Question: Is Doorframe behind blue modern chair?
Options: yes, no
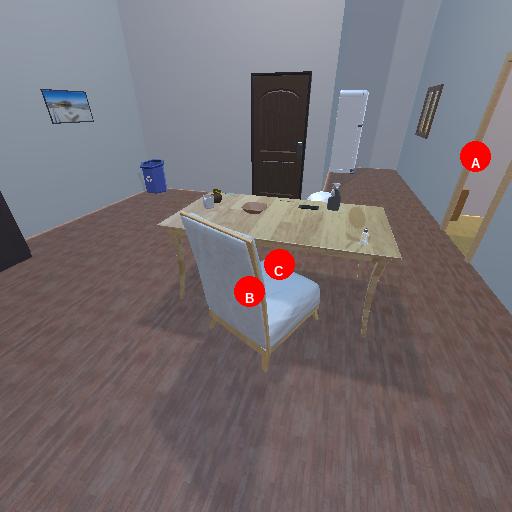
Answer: yes